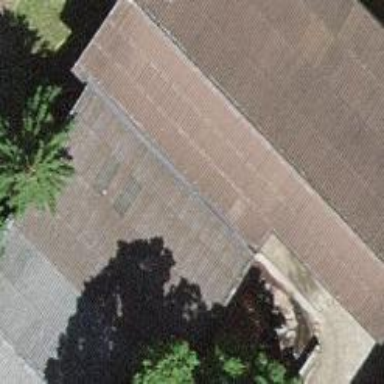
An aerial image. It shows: Barn.